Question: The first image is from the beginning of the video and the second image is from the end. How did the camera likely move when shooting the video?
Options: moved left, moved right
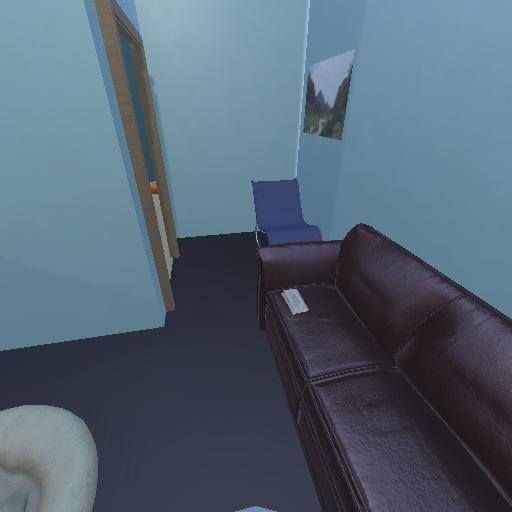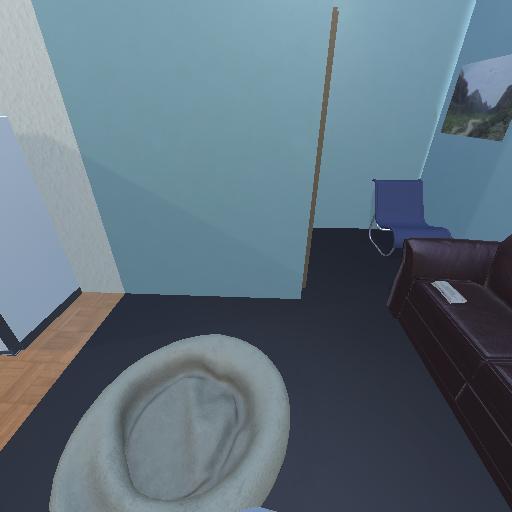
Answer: moved left